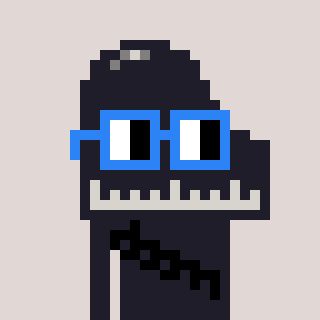
a pixel art character with square blue glasses, a piano-shaped head and a grayscale-colored body on a warm background